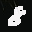
Label: 8